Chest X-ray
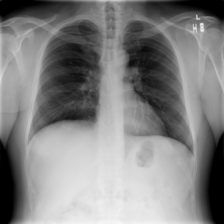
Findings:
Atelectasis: negative
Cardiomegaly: negative
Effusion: negative
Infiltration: negative
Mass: negative
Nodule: negative
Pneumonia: negative
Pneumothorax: negative
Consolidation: negative
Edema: negative
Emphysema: negative
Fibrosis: negative
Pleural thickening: negative
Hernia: negative